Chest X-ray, AP view. Patient: 42 years old, sex F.
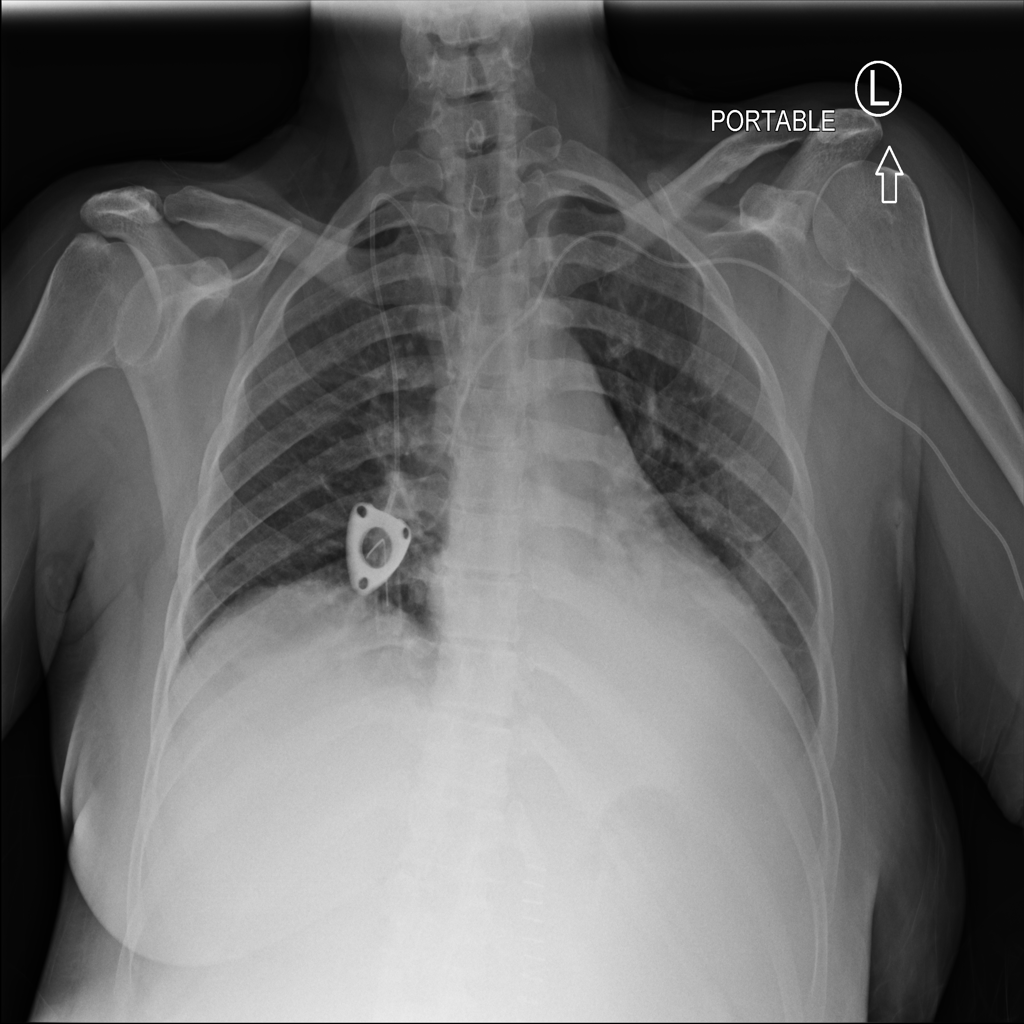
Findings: Consolidation, Pneumonia